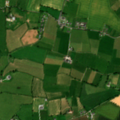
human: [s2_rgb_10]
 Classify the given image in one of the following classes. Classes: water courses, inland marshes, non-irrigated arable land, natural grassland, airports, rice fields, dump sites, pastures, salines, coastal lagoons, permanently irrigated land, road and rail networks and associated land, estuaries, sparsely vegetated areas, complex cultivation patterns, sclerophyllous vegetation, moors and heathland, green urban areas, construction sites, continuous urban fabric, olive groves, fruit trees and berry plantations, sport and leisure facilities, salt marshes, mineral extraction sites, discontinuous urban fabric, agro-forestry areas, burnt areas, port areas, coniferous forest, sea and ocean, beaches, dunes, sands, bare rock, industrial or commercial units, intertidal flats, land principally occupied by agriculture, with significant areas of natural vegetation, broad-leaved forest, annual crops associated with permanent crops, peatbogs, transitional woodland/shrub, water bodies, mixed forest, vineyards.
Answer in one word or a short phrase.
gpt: pastures, complex cultivation patterns